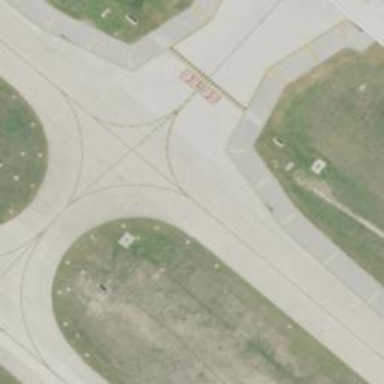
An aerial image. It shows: View of taxiway at the airport.